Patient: sex M, age 69
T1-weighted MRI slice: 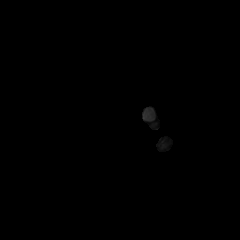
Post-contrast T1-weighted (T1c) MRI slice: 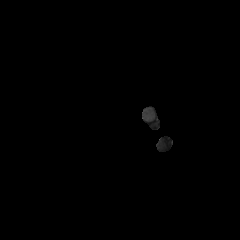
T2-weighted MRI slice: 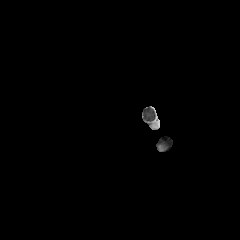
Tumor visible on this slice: no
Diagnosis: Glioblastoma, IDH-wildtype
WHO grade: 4